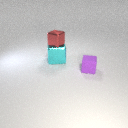
small purple rubber cube to the right of large cyan metal cube